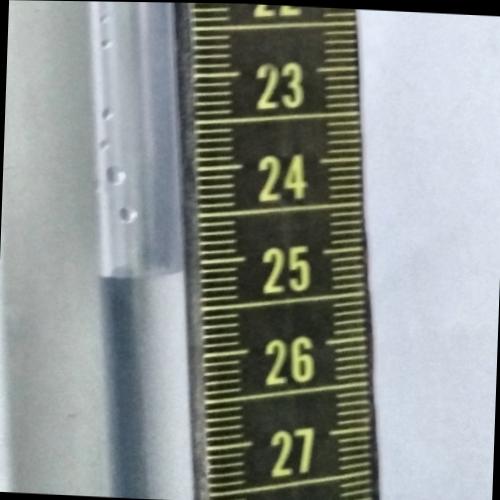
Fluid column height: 25.1 cm